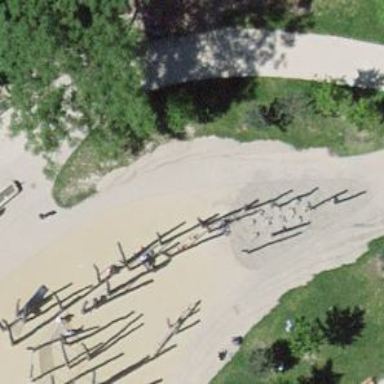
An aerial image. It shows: Playground featuring basket swing.